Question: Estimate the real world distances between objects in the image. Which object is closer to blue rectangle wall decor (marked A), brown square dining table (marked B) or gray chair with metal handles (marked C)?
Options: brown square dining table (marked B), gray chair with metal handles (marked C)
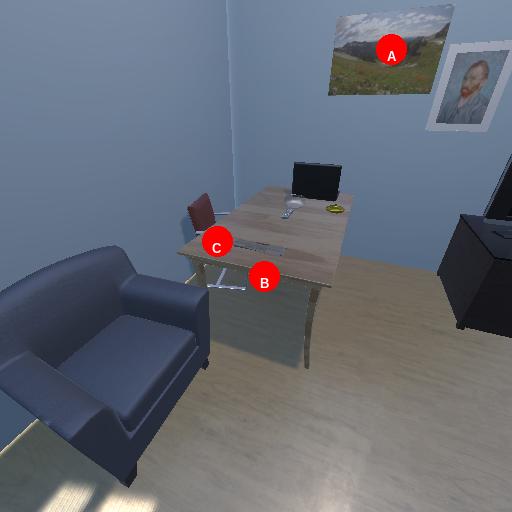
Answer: brown square dining table (marked B)